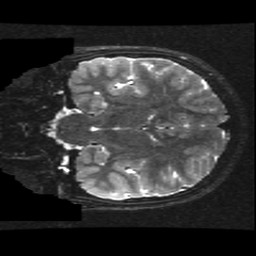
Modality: T2w
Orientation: coronal
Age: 12
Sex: female
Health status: ill
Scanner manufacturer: ge
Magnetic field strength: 3 T
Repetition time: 7.5 s
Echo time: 0.1015 s